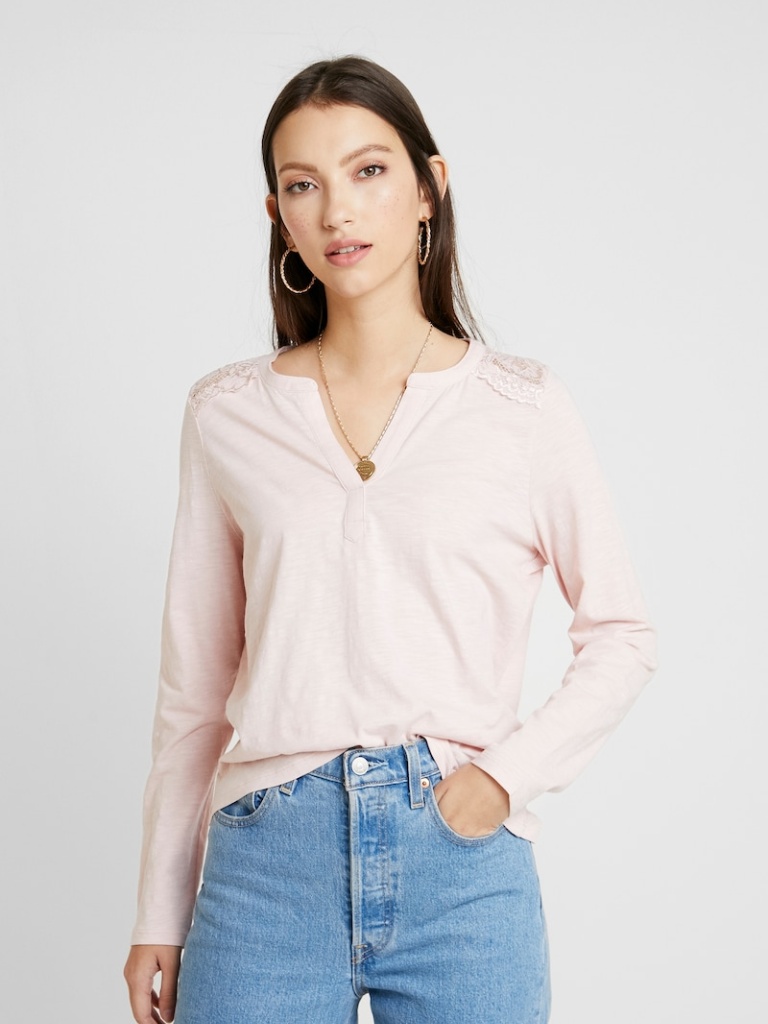
cotton relaxed a long-sleeved with rolled-up sleeves hip length French Tucked v-neck shirt